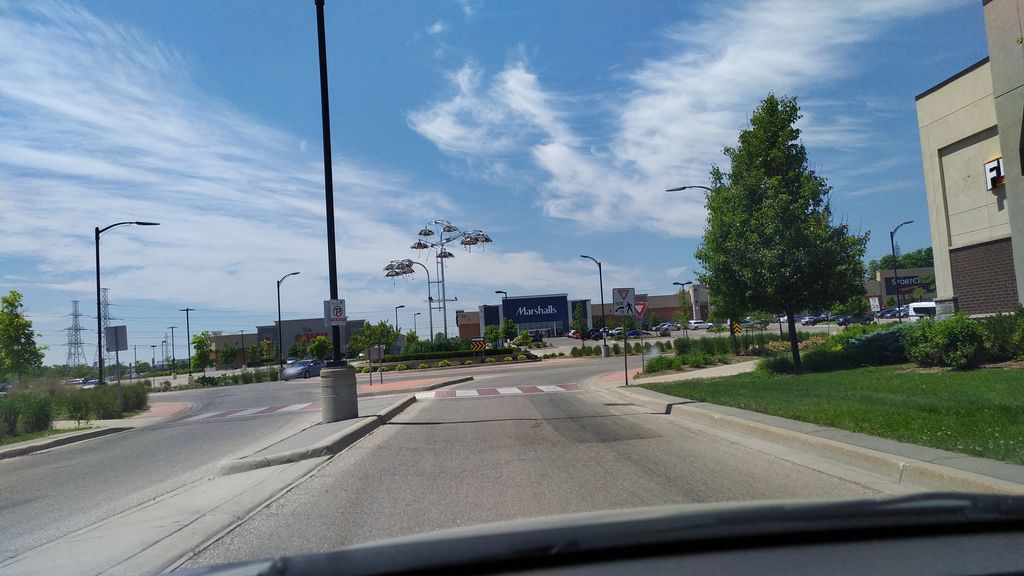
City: kitchener-waterloo